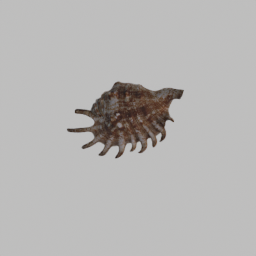
Label: animals